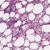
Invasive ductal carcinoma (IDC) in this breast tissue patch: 0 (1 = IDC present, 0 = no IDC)